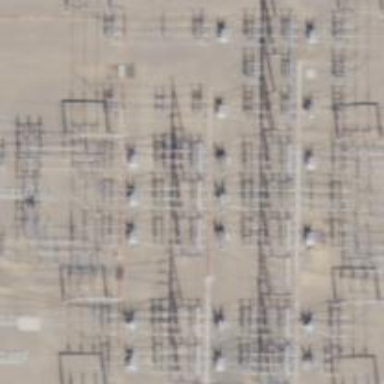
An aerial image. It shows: Switch used for power control.